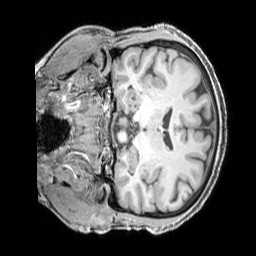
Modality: T1w
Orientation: coronal
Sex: female
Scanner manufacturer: siemens
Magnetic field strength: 3 T
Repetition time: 2.3 s
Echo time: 0.00226 s